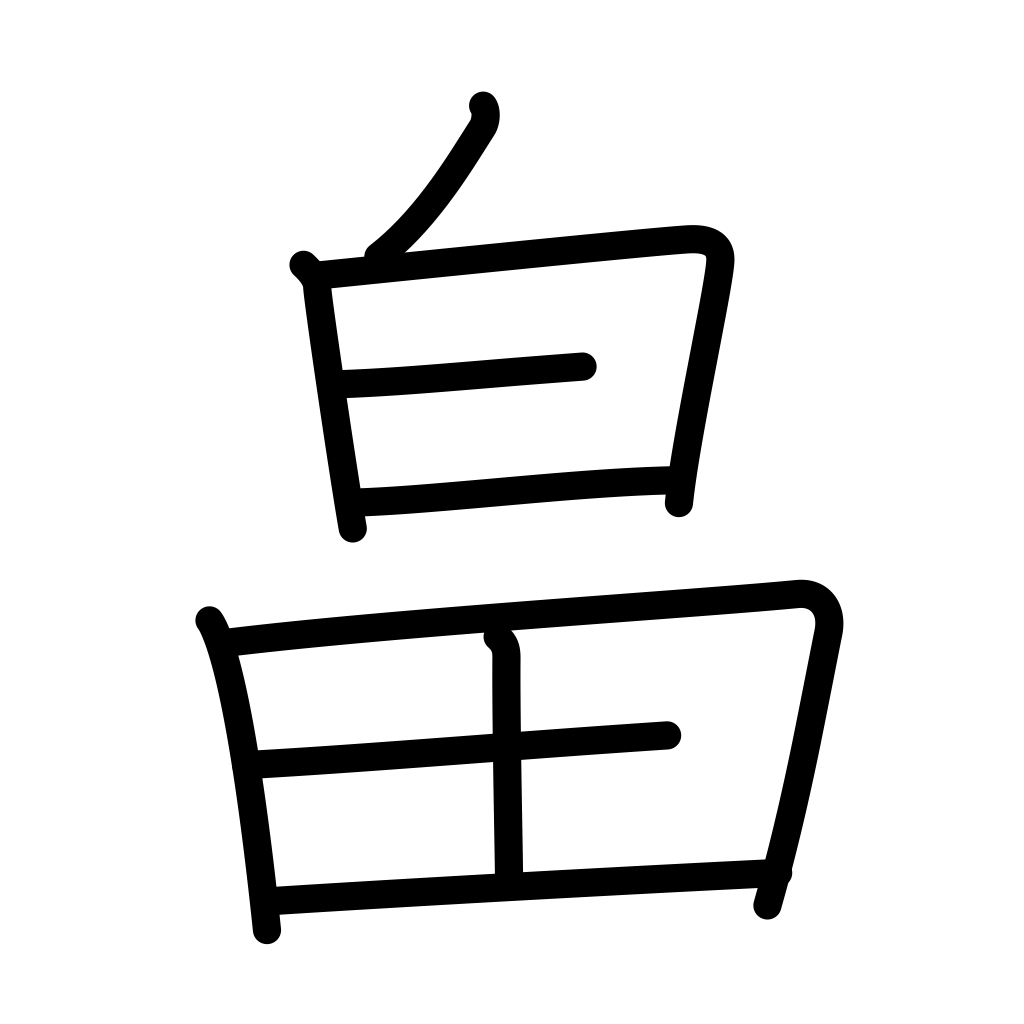
Meaning: field, farm, garden